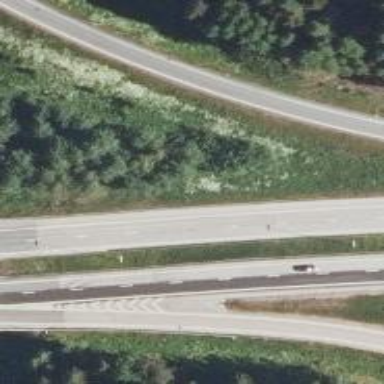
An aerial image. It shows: Asphalt motorway.